Question: I would like to plot a kaplan meier curve (KM) and cumulative events or cumulative incidence function (CIF) in one plot as a lattice.
I have switched recently from SAS to R, and in SAS you can do it all in one step using a macro (See <URL>, but I couldn't find something similar in R yet.

Currently, I run a code for two separate graphs. The first plots 'survfit' object using 'ggsurvplot' which results in a KM curve, While the second plots a 'cuminc' object after a number of transformations using 'ggplot'. 'ggcompetingrisks' was not very optimizable, so I don't use it. Also I am interested in plotting one certain competing risk for example death from cancer, and not all competing risks.
Here is an example of my current code using the BMT data-frame from the 'survminer' package.
'''
library(survminer)
library(cmprsk)
data(BMT)
# I'll add the variable Death to plot overall survival.
BMT <- mutate(BMT, death = ifelse (status == 1, 1, 0))
# KM plot:
figKM <- ggsurvplot(survfit(Surv(ftime, death) ~ dis, BMT))
figKM
# CIF plot:
cif <- cuminc(ftime = BMT$ftime, fstatus = BMT$status, group = BMT$dis, cencode = 0)
cifDT <- cif %>%
list_modify("Tests" = NULL) %>%
map_df('[', c("time", "est"), .id = "id") %>%
filter(id %in% c("0 1","1 1")) # to keep the incident I want
figCIF <- ggplot (cifDT, aes(x = time, y = est, color = id)) + geom_step(lwd = 1.2)
figCIF
'''
is there a way to put figKM and figCIF together in a lattice plot? May by plotting them differently?
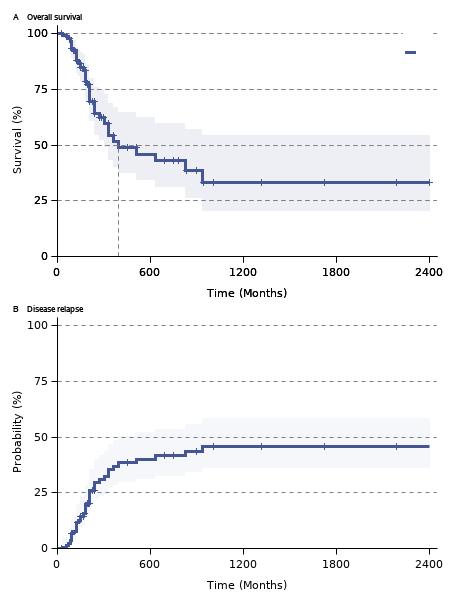
Answer: If you look at the contents of your figKM object with 'class' and 'str' you see that the first item in that list is a "plot", so this seems to do what you asked for in your comment:
'''
library(cowplot)
plot_grid(figKM[[1]], figKM[[1]], nrow = 2)
'''
<URL>
I'm not a tidyverse-user so the 'map_df' is perhaps some clone of the base function 'Reduce' or 'Map' but I don't have enough experience to a) know which package to load, or b) have the ability to figure out what is being done with your piped expressions. Commented code might have been more understandable. I am quite experienced with the 'survival' package.